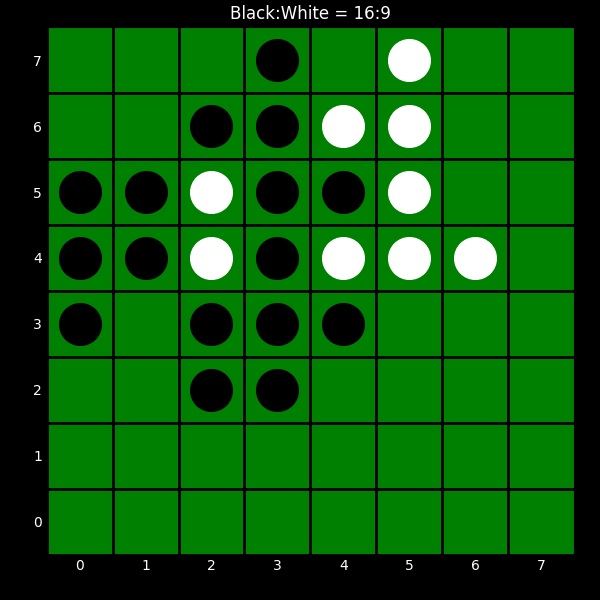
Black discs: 16
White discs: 9